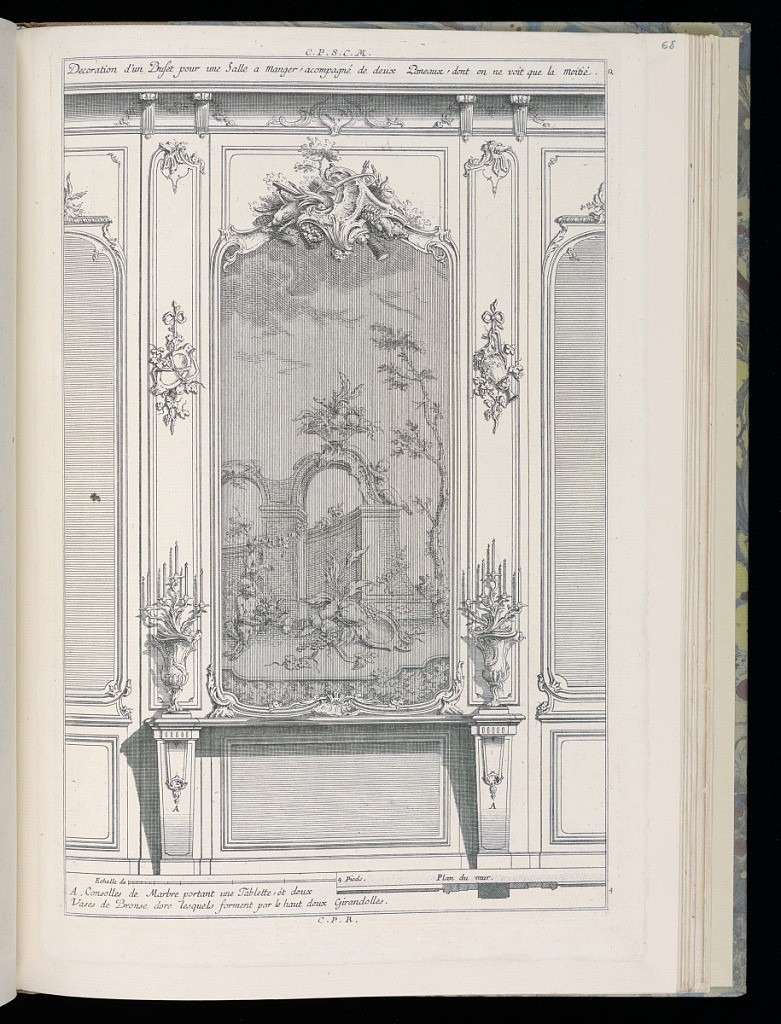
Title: Wall with Painting and Consoles
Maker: François de Cuvilliés the Elder, Belgian, 1695 - 1768
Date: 18th century
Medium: Engraving on paper
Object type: Bound print
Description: Design for interior wall. A framed painting or tapestry at center depicting a still life of fruit with monkeys at left, architectural ruins and partial view of landscape in background; the frame of the scene topped with an armorial trophy. Below the painting, a narrow marble console table with two matching pillars topped with matching gilt bronze candelabra. Flanking the painting are partial views of decorative wall panels (wainscoting). Scale at lower center.